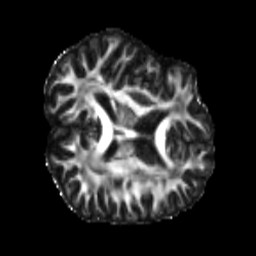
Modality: FA
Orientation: axial
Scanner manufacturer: siemens
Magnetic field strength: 3 T
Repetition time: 4 s
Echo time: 0.0594 s